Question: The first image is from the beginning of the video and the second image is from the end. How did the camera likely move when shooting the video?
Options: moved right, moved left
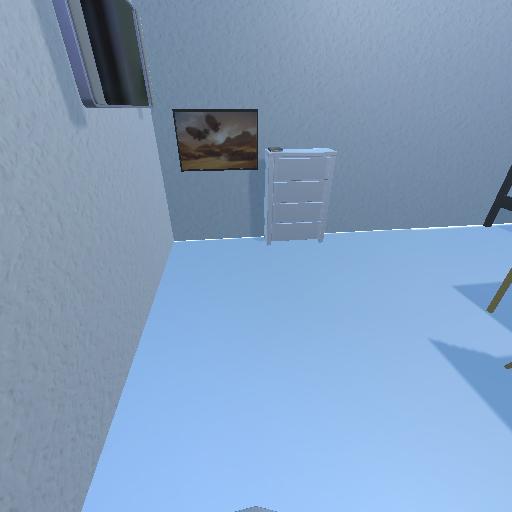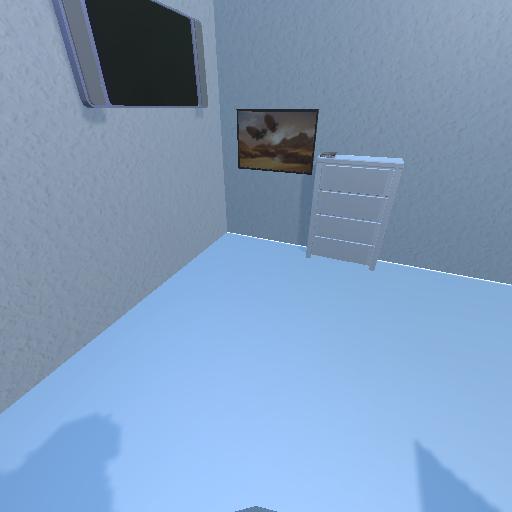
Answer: moved right